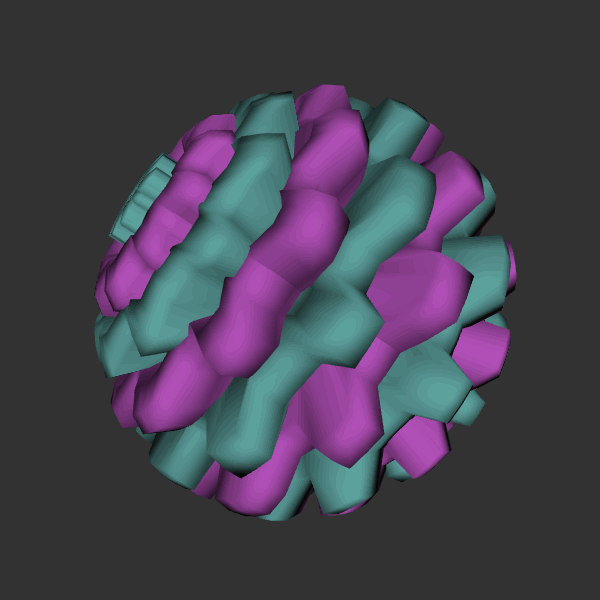
Background: dark